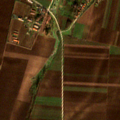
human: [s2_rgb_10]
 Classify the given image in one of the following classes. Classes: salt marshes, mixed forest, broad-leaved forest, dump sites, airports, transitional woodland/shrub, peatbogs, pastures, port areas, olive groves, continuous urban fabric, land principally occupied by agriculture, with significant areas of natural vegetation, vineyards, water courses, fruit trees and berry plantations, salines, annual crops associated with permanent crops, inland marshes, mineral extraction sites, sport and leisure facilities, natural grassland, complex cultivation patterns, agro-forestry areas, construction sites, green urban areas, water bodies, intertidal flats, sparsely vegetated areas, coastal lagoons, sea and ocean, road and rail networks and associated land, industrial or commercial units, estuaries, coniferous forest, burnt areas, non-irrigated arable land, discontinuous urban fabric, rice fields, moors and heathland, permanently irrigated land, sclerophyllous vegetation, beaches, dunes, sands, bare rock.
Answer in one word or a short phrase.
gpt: discontinuous urban fabric, non-irrigated arable land, complex cultivation patterns